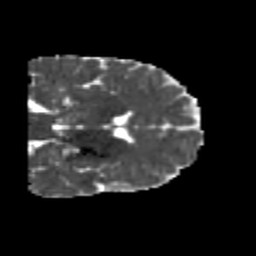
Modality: MD
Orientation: coronal
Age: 24
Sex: male
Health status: healthy
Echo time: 0.074 s